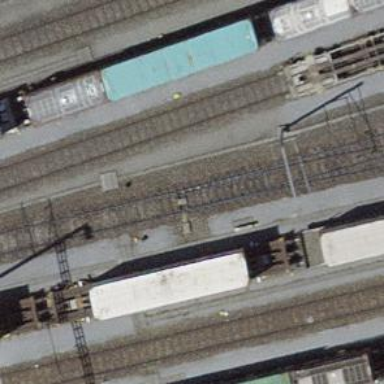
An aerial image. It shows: Railway switch.